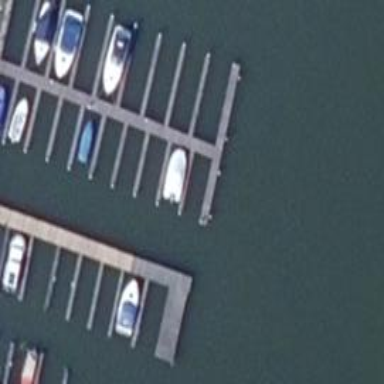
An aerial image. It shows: Man-made pier.